Field crop: maize
Growth stage: 1
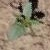
Species: datura